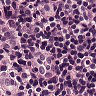
Metastatic tissue present: yes